Aerial crown-view tile of a tropical tree (Barro Colorado Island, Panama), acquired 20250124:
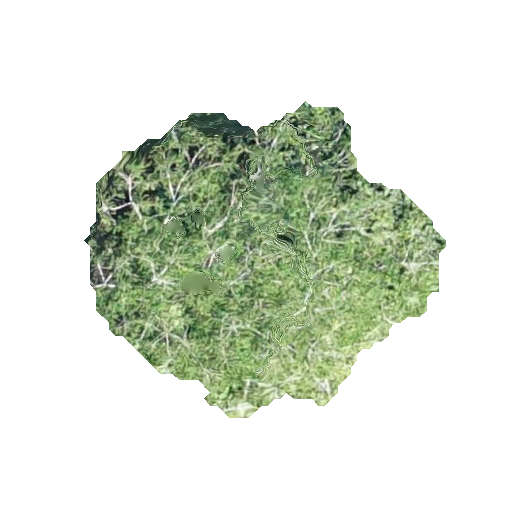
Species: Ocotea oblonga
GBIF accepted scientific name: Ocotea oblonga
Crown area: 113.887 m²